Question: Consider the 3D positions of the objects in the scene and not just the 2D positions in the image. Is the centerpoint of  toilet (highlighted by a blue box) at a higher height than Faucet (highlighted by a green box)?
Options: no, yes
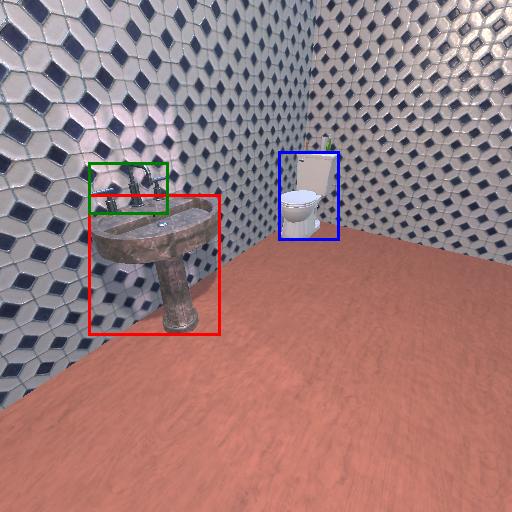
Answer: no